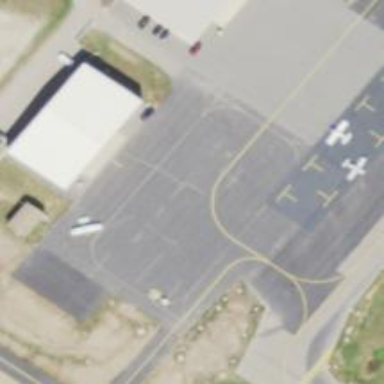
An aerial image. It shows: View of taxiway at the airport.